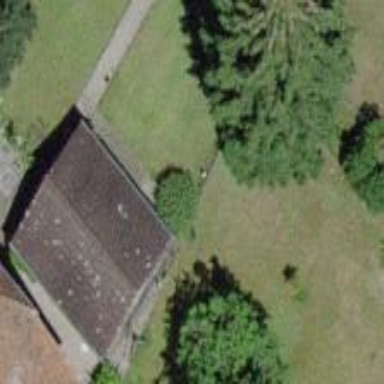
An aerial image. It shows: Garage building.